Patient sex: F
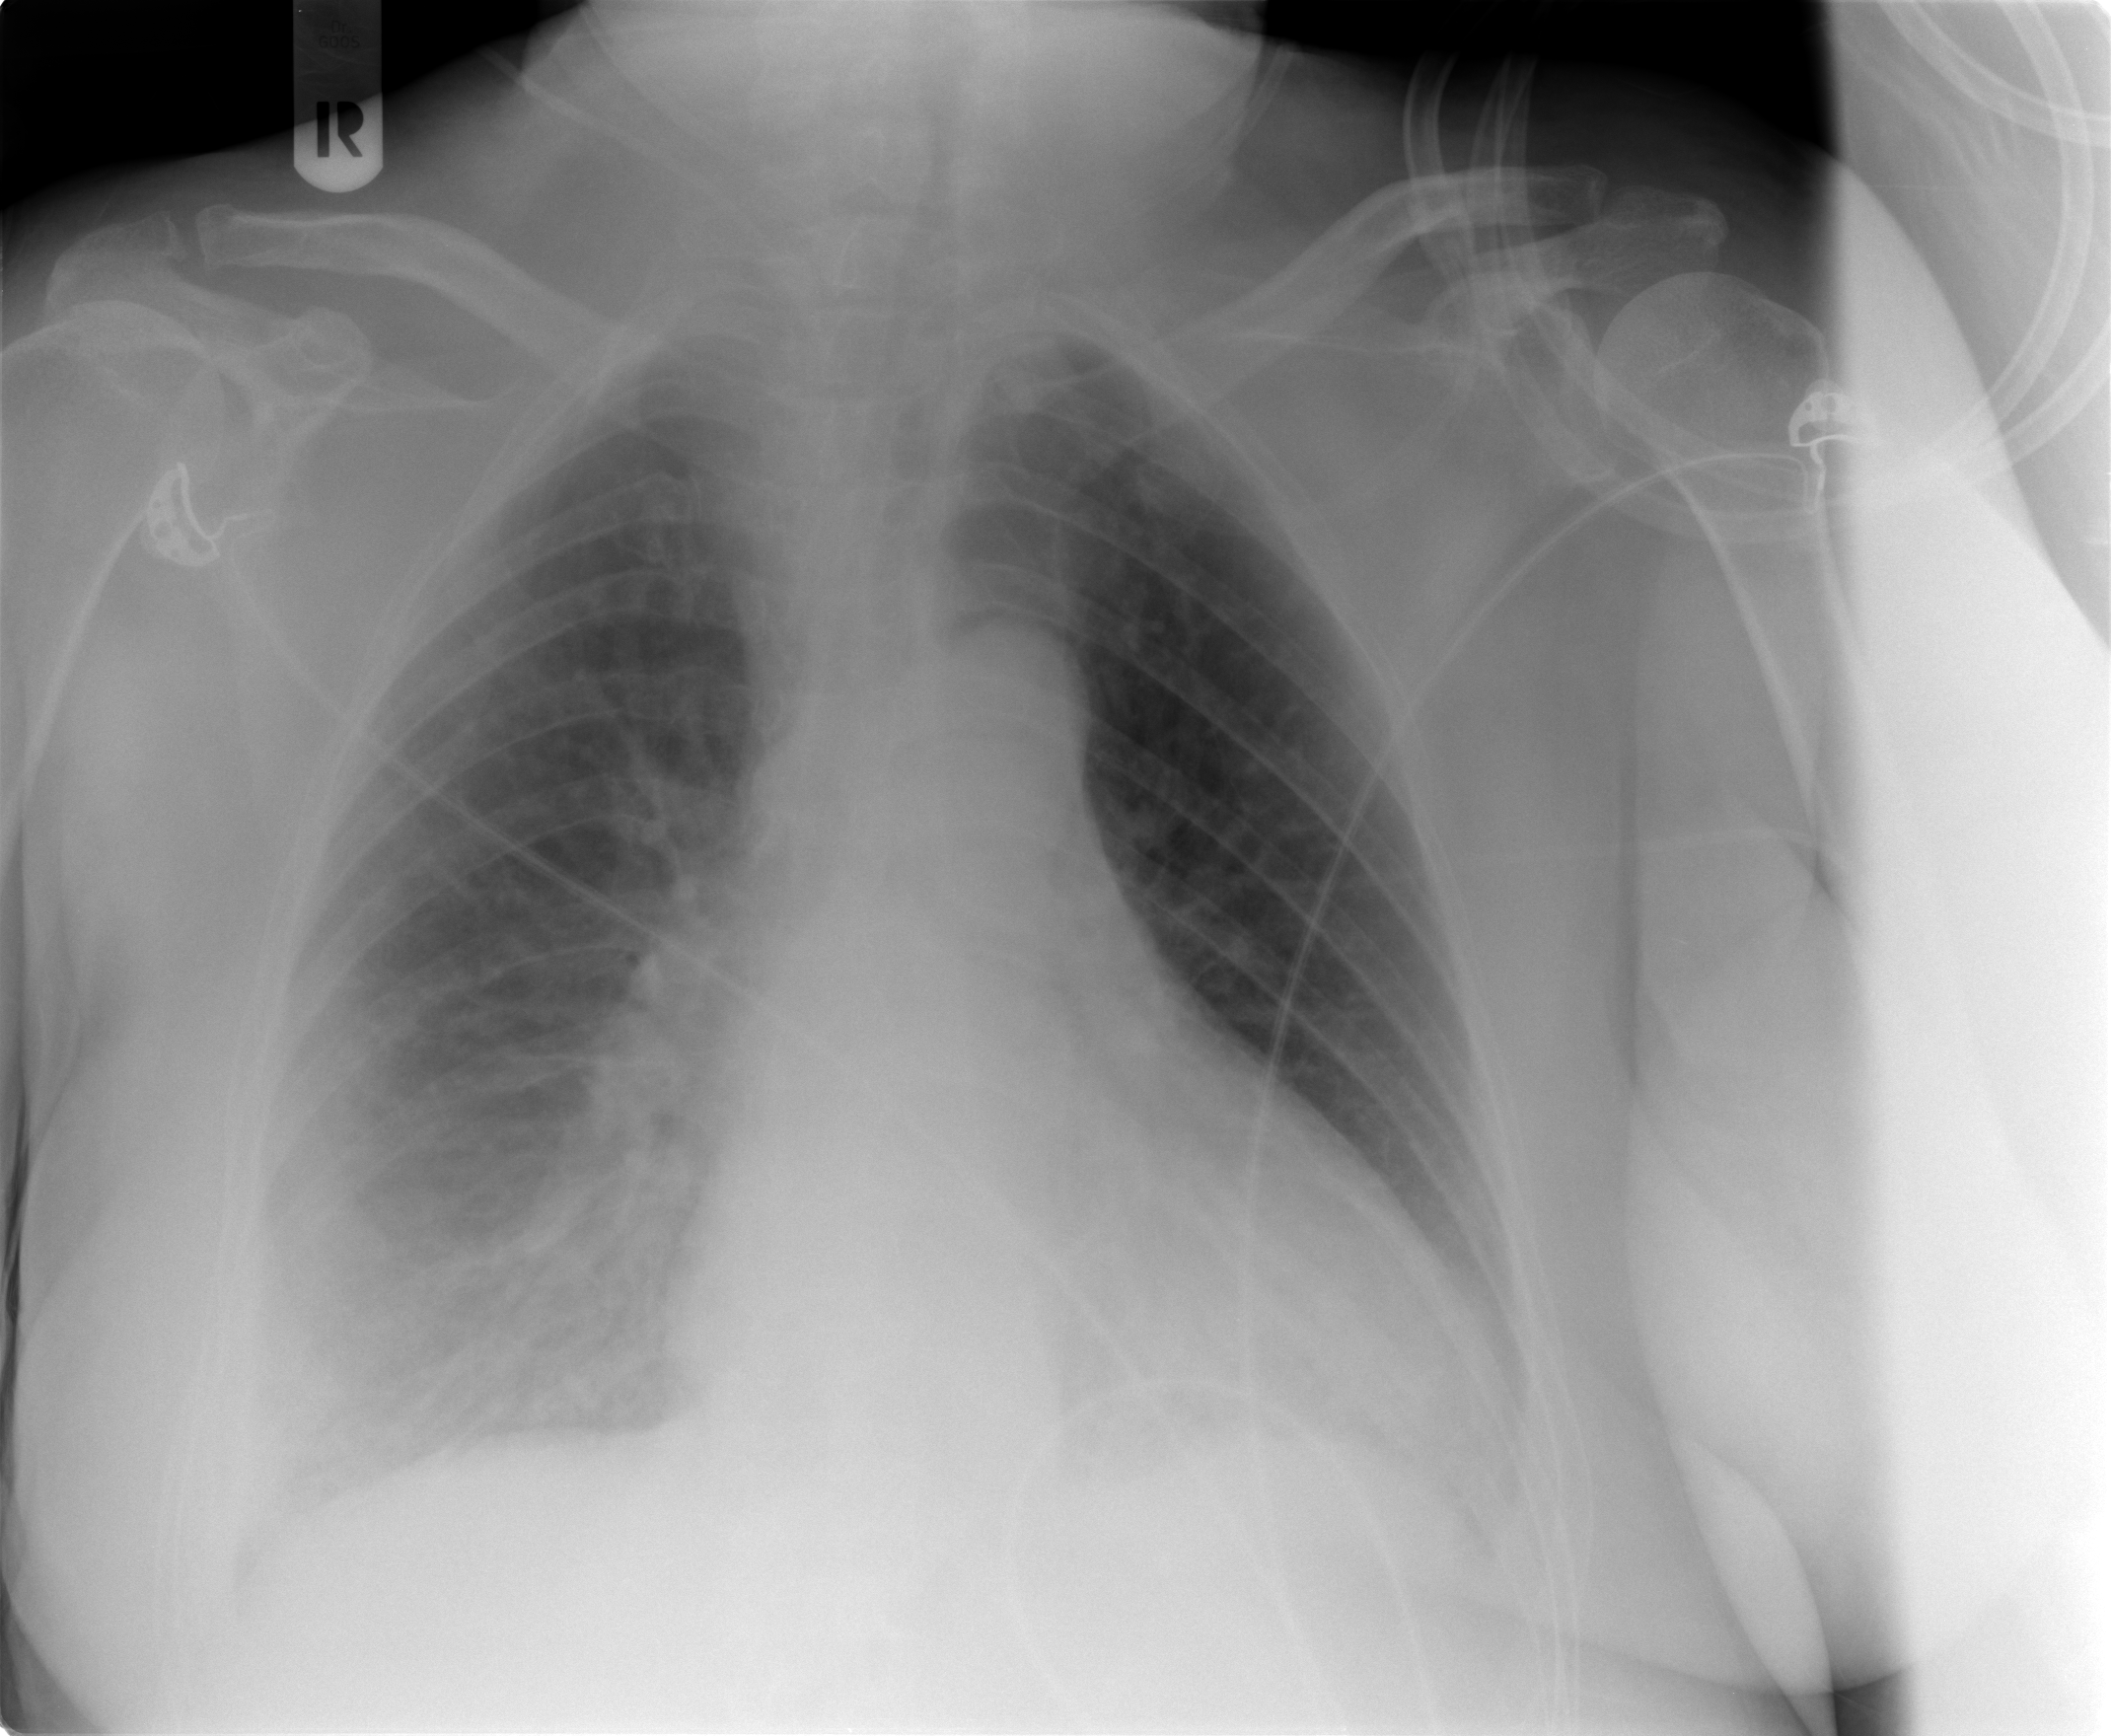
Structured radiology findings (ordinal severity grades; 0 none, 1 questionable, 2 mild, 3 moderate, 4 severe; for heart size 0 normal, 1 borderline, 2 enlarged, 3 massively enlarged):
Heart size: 2
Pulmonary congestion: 0
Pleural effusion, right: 2
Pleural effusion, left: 0
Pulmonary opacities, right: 2
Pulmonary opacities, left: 0
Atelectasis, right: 2
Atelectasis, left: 0